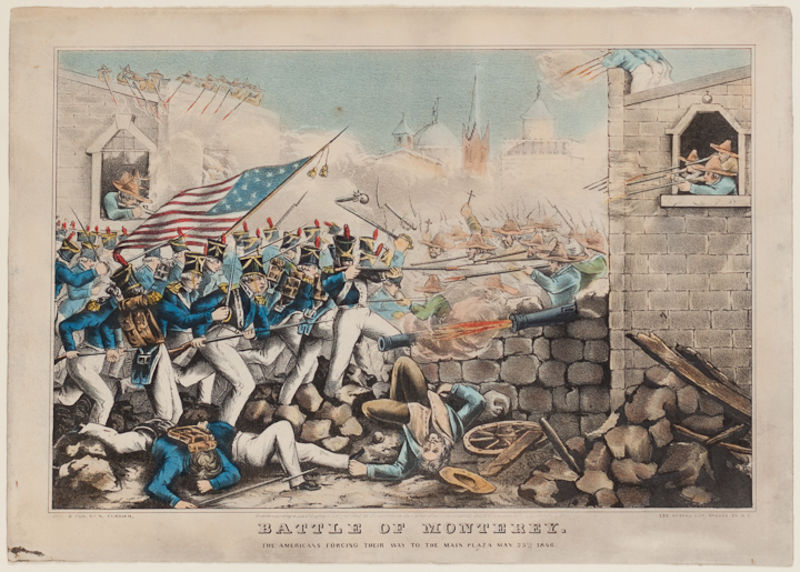
Titel: Battle of Monterey
Künstler: Nathaniel Currier
Standort: Amherst (Massachusetts, USA)
Institution: Mead Art Museum, Amherst College
Schlagwörter: blue, church, conflict, fight, hat, men, military, people, soldier, soldiers, sword, swords, white, window, black, france, old, painting, wall, windows, print, woodcut, wood, smoke, fighting, horses, man, rocks, sky, stone, building, tower, death, male, spanish, america, army, drum, hats, battle, revolution, cross, movement, british, dead, flag, uniforms, town, fort, brick, bricks, war, american, fire, stripes, mexico, humans, stones, arrow, spears, chapel, wheel, stars, mexican, civil war, weapon, wheels, gun, guns, dying, fallen, bell, rubble, rebels, rifle, shoot, shooting, plaza, attack, musket, fortification, weapons, destruction, shot, cannon, armed, troops, m, civil, sombrero, bullet, solder, canon, usa, united states, wart, charge, none, debris, us, revolutionary war, monterey, cannons, canons, american flag, patriotic, stone wall, of, states, shooter, fighitng, battle of monterey, united states army, blue coats, alamo, patriots, mexican american war, united states flag, apining, brittish, wariors, rewolutions, revolutions, mounterey, american revolution, sodier, evluation, windowss, brike, aim, monteret, masacure, soldieers, monterry, baionette, shotting, guns#+